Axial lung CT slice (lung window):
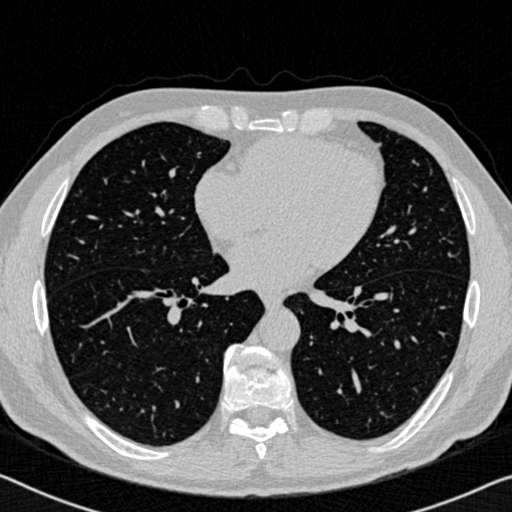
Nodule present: no